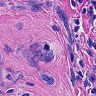
Metastatic tissue present: yes